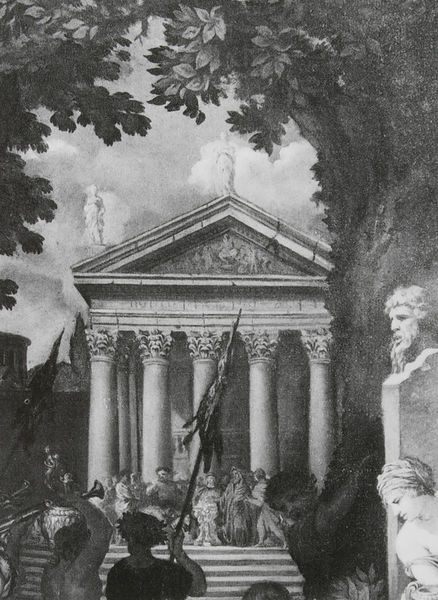
Titel: Triumph des Bacchus (Detail)
Künstler: Pietro da Cortona
Standort: Rom
Institution: Pinacoteca Capitolina
Schlagwörter: baum, blätter, himmel, kopf, laub, mann, schatten, weiß, wolken, bäume, frauen, menschen, äste, frau, grau, marmor, männer, profil, rücken, schwarz, säule, säulen, zeichnung, gebäude, fest, versammlung, feier, architektur, arme, horn, ast, baumstamm, hügel, zweige, musik, wald, engel, garten, skulptur, statue, ansicht, bogen, fahnen, fahne, flagge, giebel, graphik, weis, figuren, krieg, treppe, treppen, lanze, soldaten, kopftuch, inschrift, büste, stufen, podest, halle, antike, palast, rückseite, druck, schwarzweiss, radierung, stich, zeremonie, kranz, lorbeer, lorbeerkranz, sieg, architrav, kapitelle, rom, kapitell, fries, dreiecksgiebel, römer, triumph, skulpturen, statuen, portikus, antik, griechisch, blattwerk, empfang, griechenland, posaunen, prozession, korinth, olympia, tempel, herme, pike, pavillon, speer, speere, trompeten, flaggen, hermes, fanfare, posaune, korinthisch, gravure, pfeil, aufsatz, gebälk, bauwerk, arkanthus, tempelfront, tympanon, giebeldreieck, stele, attikafiguren, kult, statur, sperr, haartuch, hellenistisch, bläser, noir et blanc, rome, hercules, erstürmung, antik#, dipteros, startur, kopfshcmuck, starture, aufsatz giebel